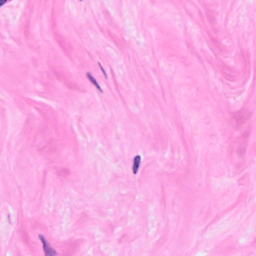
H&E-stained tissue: Breast